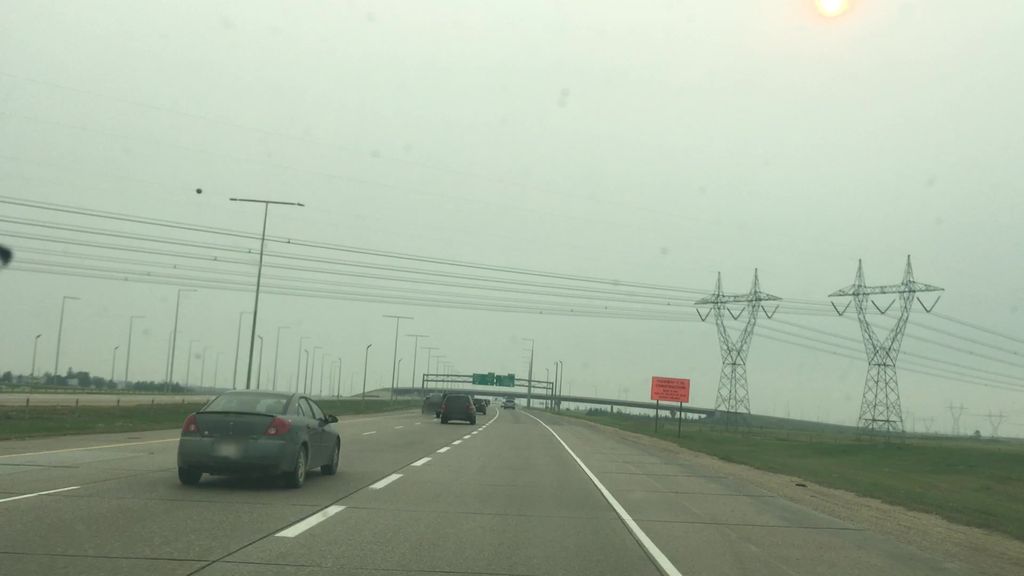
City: edmonton